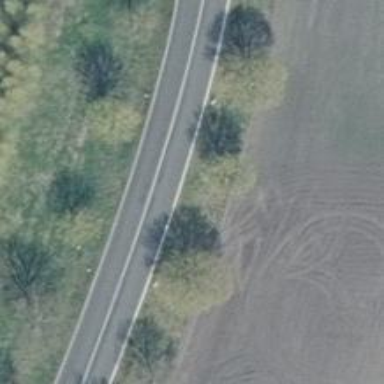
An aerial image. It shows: Secondary road with asphalt surface.